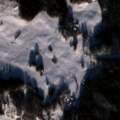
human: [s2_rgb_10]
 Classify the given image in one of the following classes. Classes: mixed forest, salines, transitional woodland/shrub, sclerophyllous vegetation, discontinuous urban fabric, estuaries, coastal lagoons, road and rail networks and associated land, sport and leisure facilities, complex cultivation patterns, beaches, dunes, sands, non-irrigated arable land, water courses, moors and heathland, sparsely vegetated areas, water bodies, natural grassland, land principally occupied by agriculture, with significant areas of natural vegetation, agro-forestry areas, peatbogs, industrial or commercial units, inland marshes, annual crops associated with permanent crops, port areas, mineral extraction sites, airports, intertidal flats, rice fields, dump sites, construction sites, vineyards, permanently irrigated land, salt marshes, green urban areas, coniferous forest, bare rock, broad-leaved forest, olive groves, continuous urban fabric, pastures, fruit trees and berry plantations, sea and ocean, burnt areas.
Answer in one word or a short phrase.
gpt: non-irrigated arable land, land principally occupied by agriculture, with significant areas of natural vegetation, coniferous forest, mixed forest